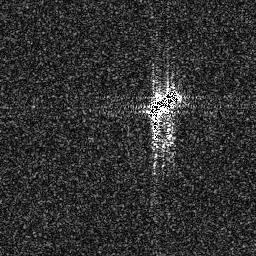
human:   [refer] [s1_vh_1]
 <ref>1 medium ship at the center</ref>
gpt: <box>[[56, 33, 71, 47, 0]]</box>